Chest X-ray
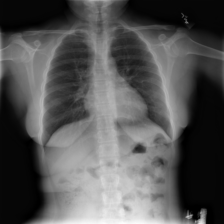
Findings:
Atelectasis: negative
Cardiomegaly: negative
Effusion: negative
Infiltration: negative
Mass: negative
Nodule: negative
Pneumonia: negative
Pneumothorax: negative
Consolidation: negative
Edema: negative
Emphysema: negative
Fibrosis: negative
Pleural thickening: negative
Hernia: negative